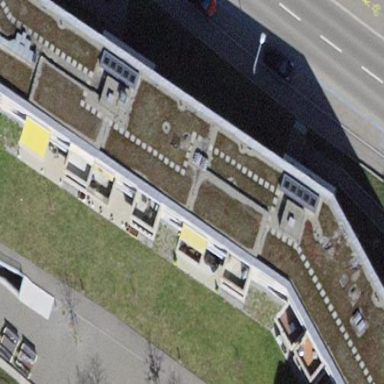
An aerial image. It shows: Flat-roofed apartment building.